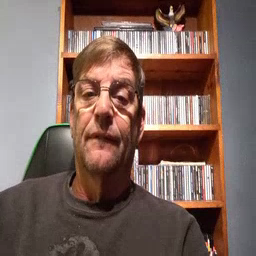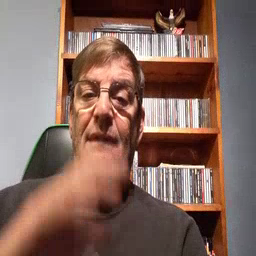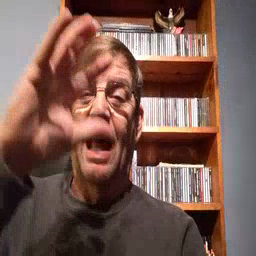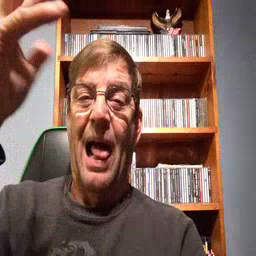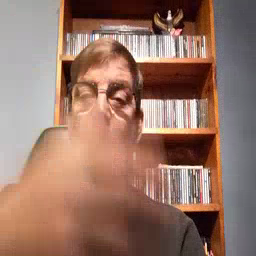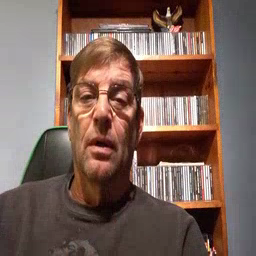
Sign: cloud